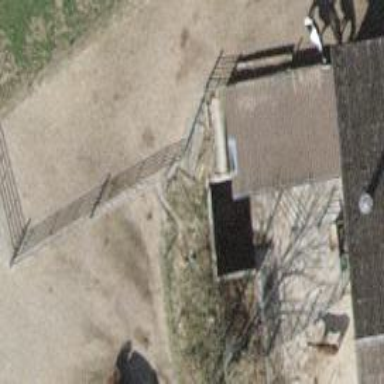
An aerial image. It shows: Fence is in the image.